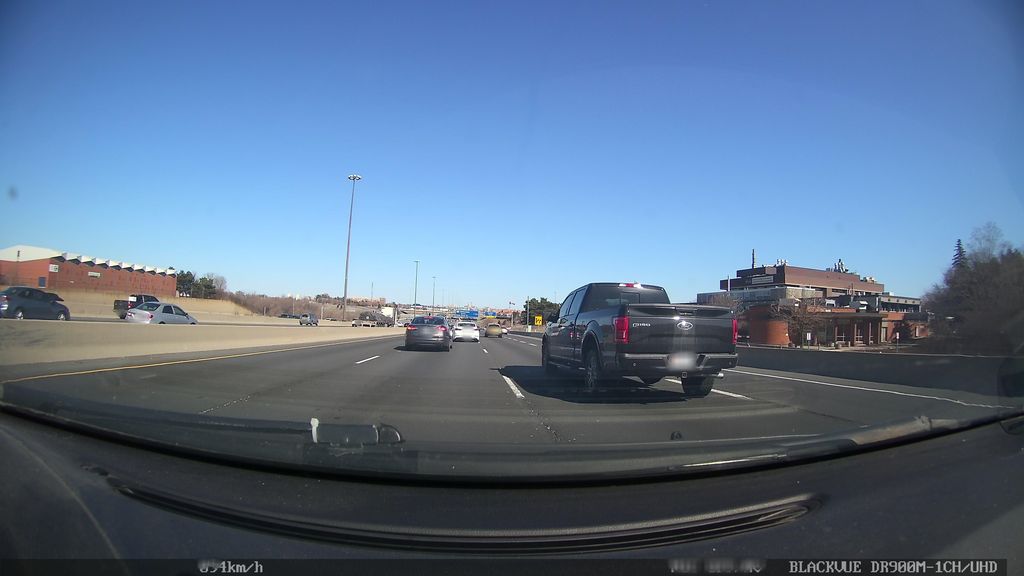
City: toronto